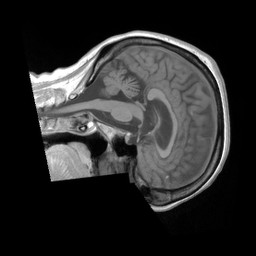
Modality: T1w
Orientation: sagittal
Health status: ill
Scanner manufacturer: siemens
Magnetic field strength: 3 T
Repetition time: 0.4 s
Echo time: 0.00246 s